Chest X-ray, AP view. Patient: 32 years old, sex F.
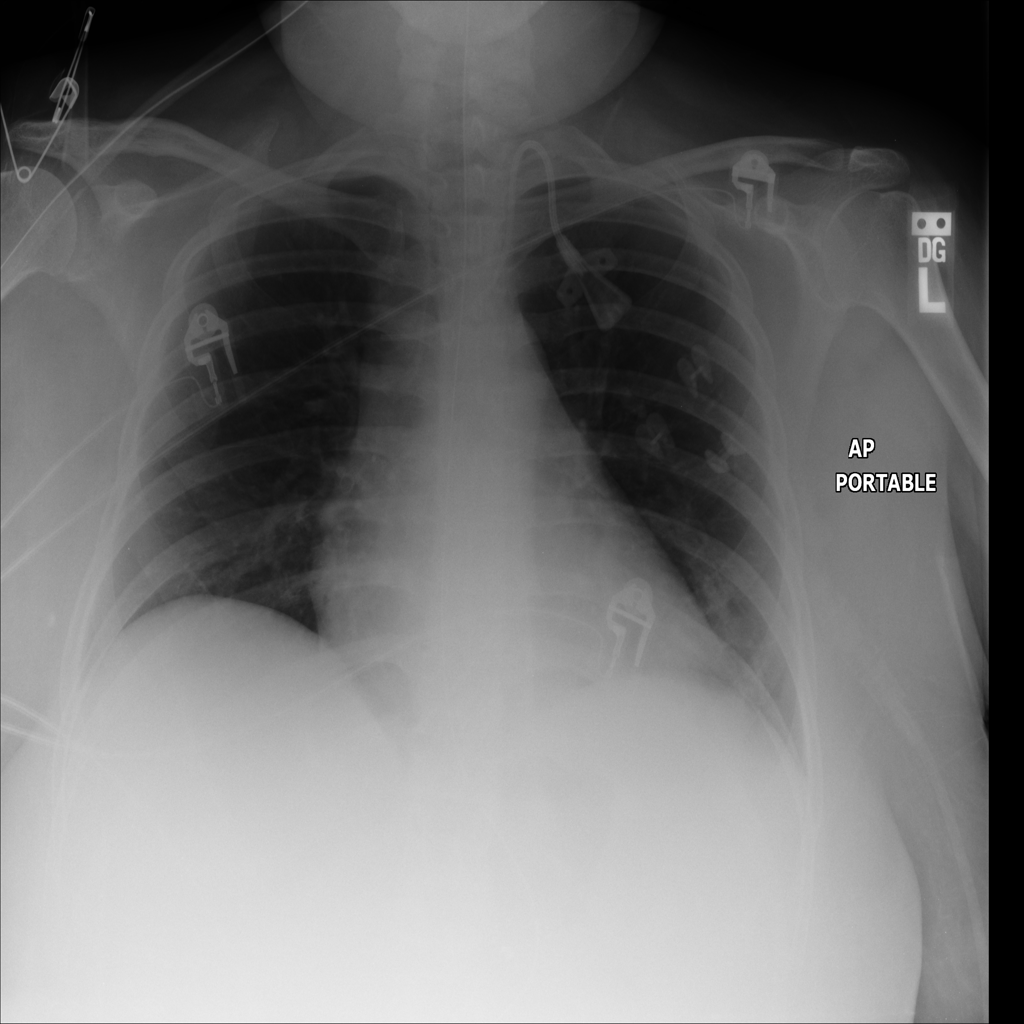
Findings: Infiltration